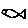
Label: fish